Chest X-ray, AP view. Patient: 38 years old, sex M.
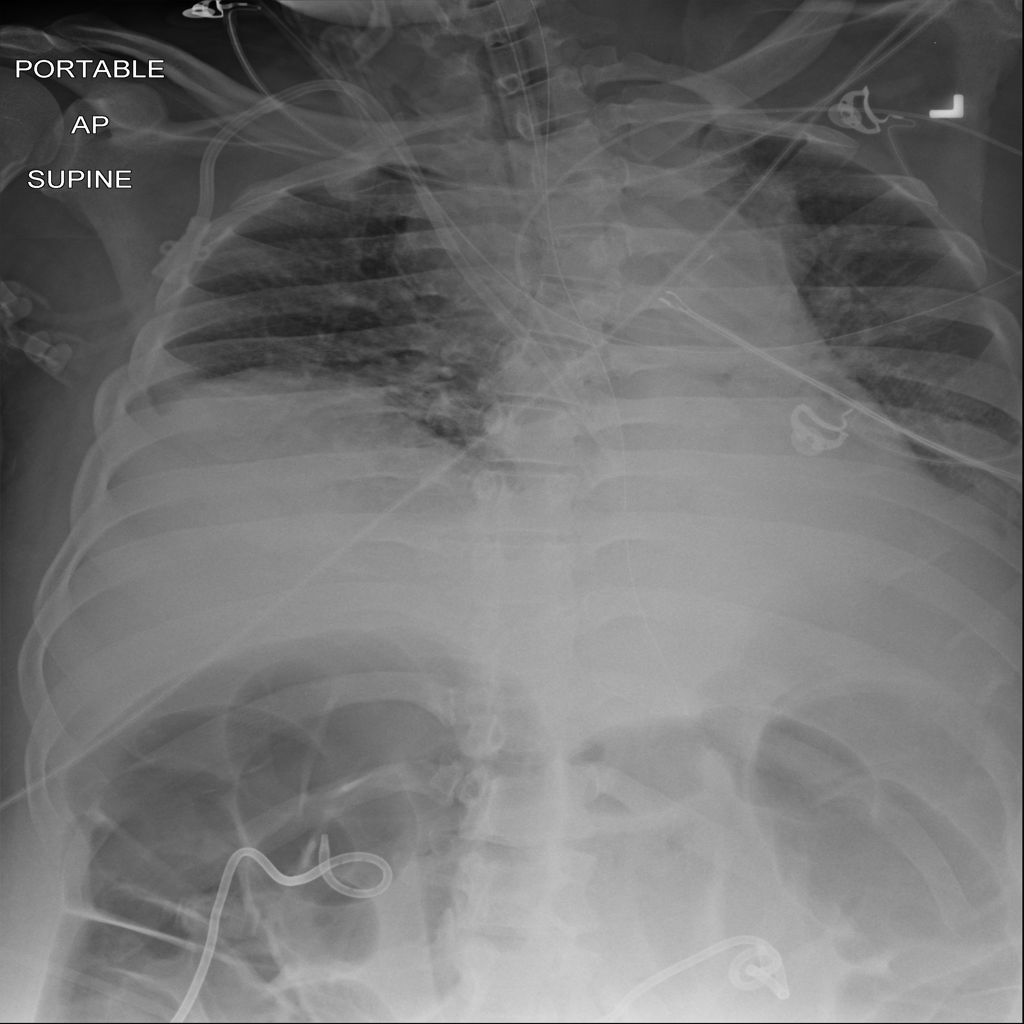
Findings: No Finding